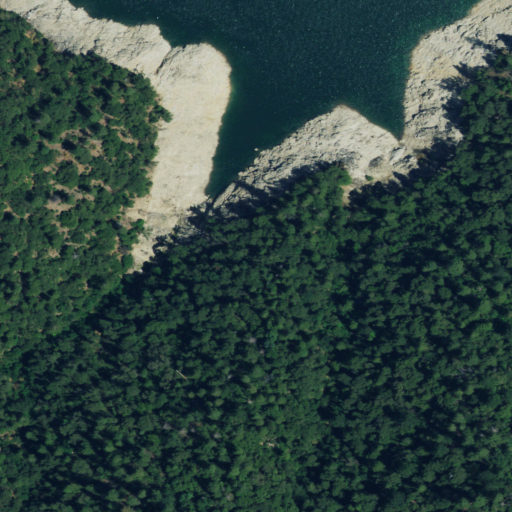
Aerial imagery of valley in California named Cedar Ravine containing grassland, herbaceous wetlands, shrub, and open water